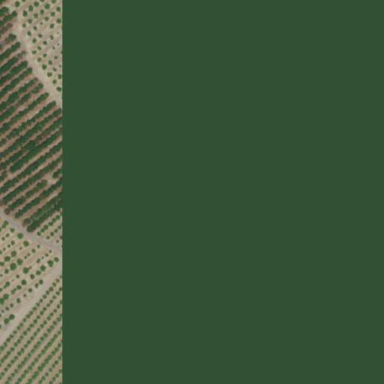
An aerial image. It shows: Orchard.